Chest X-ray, PA view. Patient: 4 years old, sex M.
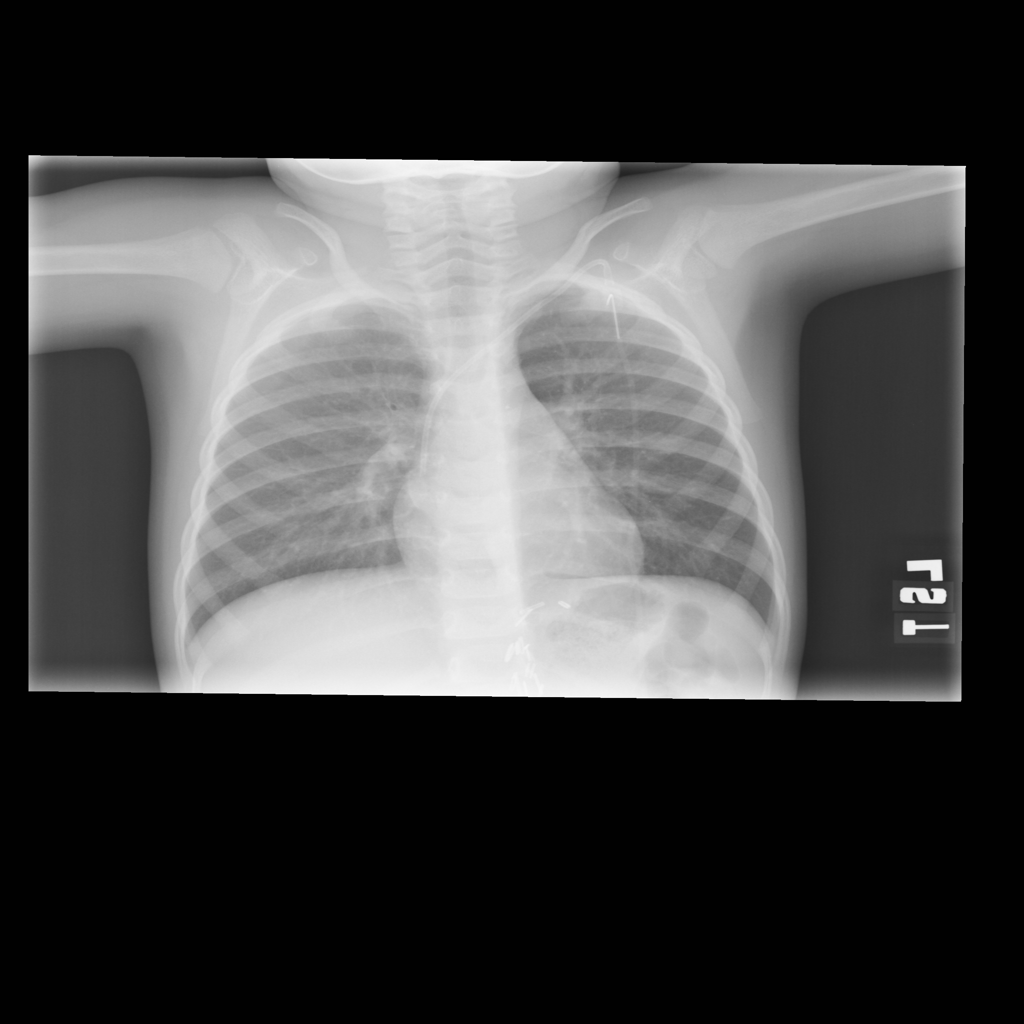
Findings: No Finding